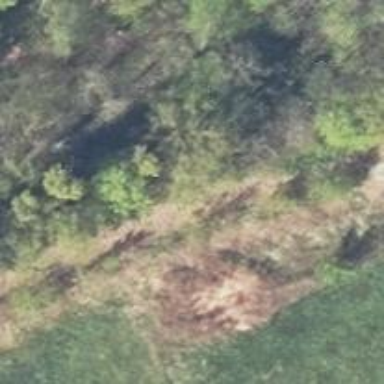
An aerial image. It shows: Abandoned railway line on embankment.